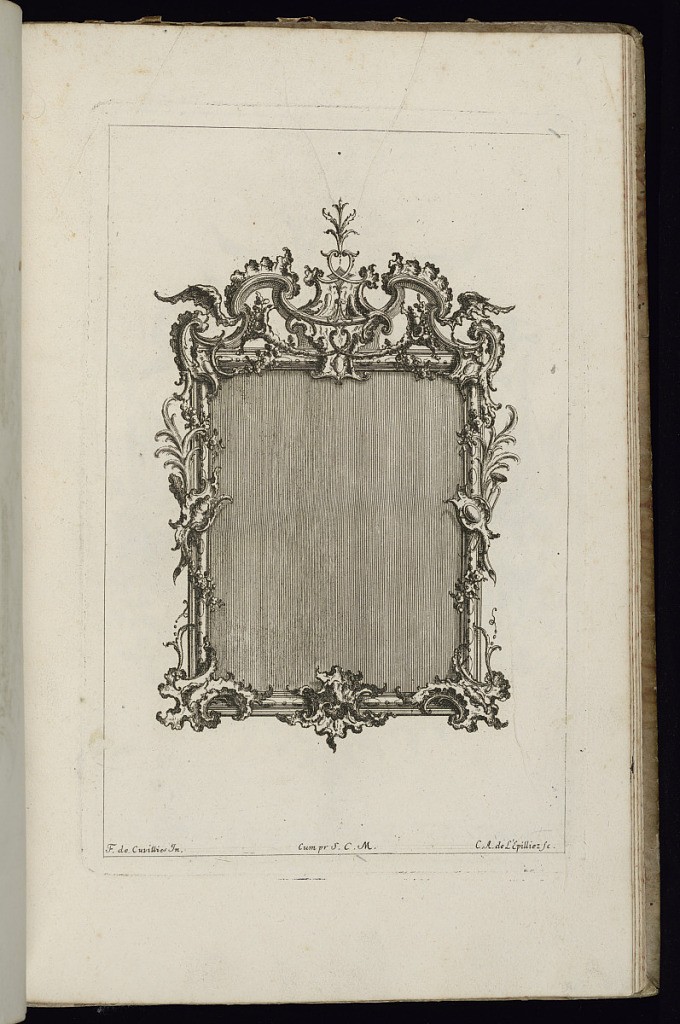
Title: Frame with Rocaille Volutes and Wings
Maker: François de Cuvilliés the Elder, Belgian, 1695 - 1768
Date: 1740–68
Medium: Etching and engraving on paper
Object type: Bound print
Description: Upright frame design for a mirror or painting, rectangular form, topped with rocaille volutes and a pair of wings. Vegetal decoration completes the ornamental scheme.